Question: This is my code:
'''
import React, { useState, useEffect } from "react";
import axios from 'axios';
function App() {
const [arrName, setName] = useState();
useEffect(() => {
axios.get('URL')
.then( response => {
// console.log( response.data )
setName( response.data )
});
}, [])
const foo = () => {
console.log(arrName.data[0].data[0]._id)
// following two console statements need not to be in the code. I am putting them only to show the structure of API
console.log(arrName)
console.log(arrName.data)
}
return(
<div>
Hi, I'm the component
<button onClick={foo}> console </button>
</div>
)
}
export default App;
'''

I want to simplify the following statement. So that I can easily iterate the API and print anything from the API. However, I am printing only an id here.
'''
console.log(arrName.data[0].data[0]._id)
'''
Following command breaks the code
'''
<div>
arrName.data[0].data.map((item) => <li>{item._id}</li> ) }
</div>
'''
Kindly, Help me what changes should I make to my code.
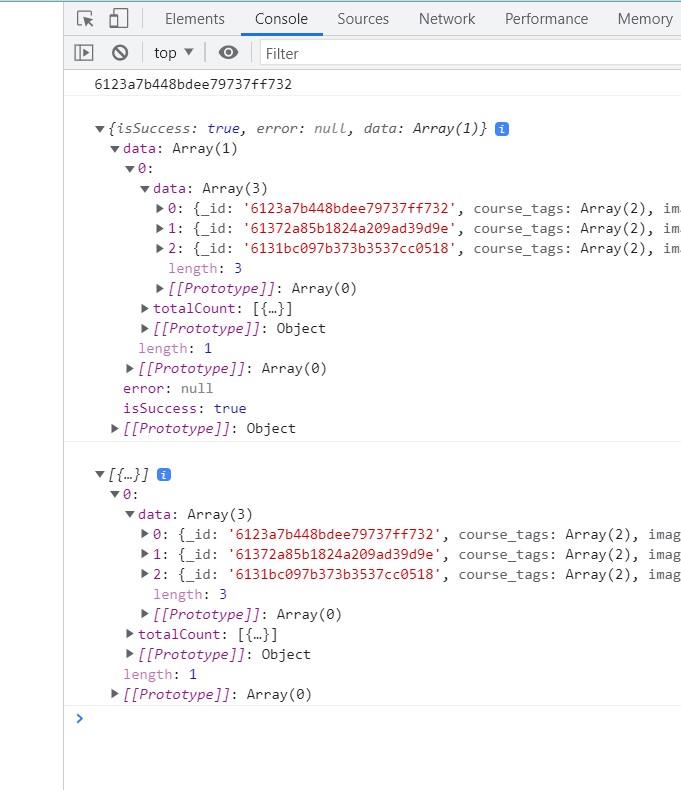
Answer: '''
arrName?.data &&
arrName.data.map((item) => (
<ul>
{item.data.map((chidlItem) => (
<li> {chidlItem._id} </li>
))}
</ul>
));
'''
The '?' is <URL> which is to check if the reference in the chain is valid, so it will skip the map function if 'arrName' or 'arrName.data' is null/undefined